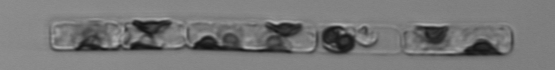
Label: Guinardia_delicatula_TAG_internal_parasite